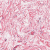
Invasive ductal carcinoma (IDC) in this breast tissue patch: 0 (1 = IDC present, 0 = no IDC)